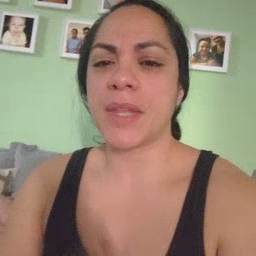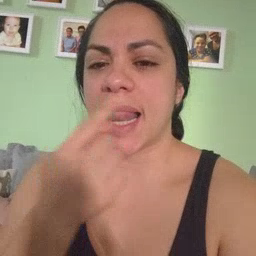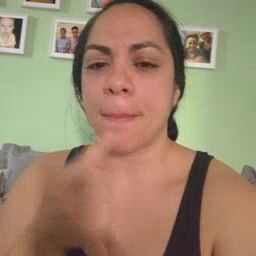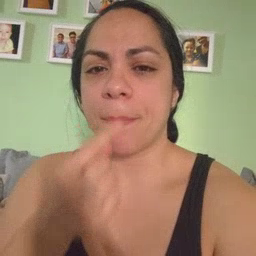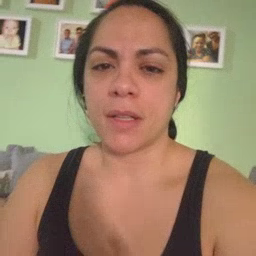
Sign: lips